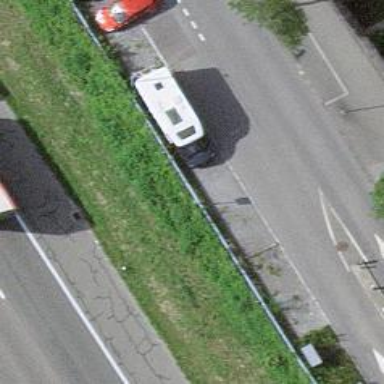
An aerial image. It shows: Caravan site for tourism.